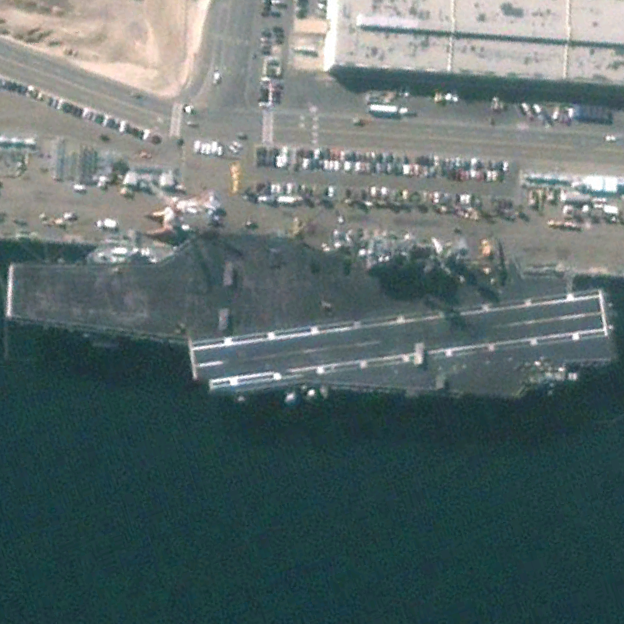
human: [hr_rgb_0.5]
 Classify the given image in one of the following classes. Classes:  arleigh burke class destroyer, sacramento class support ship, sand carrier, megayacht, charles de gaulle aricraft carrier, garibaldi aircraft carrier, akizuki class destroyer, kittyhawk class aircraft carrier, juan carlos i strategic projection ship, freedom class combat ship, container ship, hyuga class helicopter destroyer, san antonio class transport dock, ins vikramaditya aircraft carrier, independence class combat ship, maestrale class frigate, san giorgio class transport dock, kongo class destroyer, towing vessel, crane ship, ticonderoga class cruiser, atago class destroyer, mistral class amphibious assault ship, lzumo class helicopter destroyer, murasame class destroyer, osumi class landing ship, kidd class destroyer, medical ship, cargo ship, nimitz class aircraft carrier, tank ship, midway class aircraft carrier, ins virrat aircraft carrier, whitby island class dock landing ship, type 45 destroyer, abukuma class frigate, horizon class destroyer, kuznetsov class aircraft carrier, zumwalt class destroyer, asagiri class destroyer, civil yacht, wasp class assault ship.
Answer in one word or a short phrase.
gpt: Nimitz class aircraft carrier